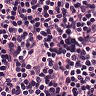
Metastatic tissue present: no